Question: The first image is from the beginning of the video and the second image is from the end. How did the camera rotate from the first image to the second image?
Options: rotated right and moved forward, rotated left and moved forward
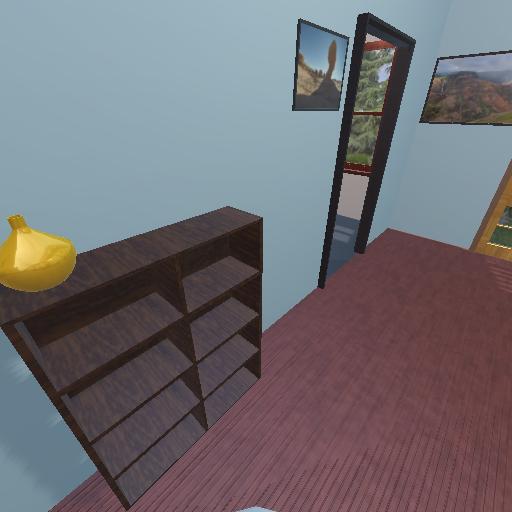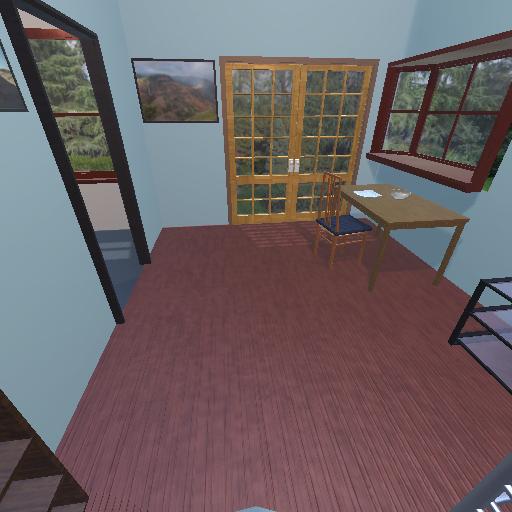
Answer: rotated right and moved forward